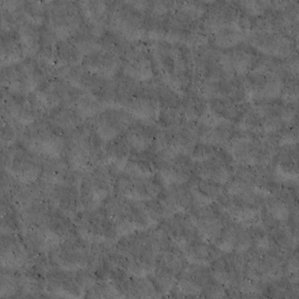
Label: non_frost